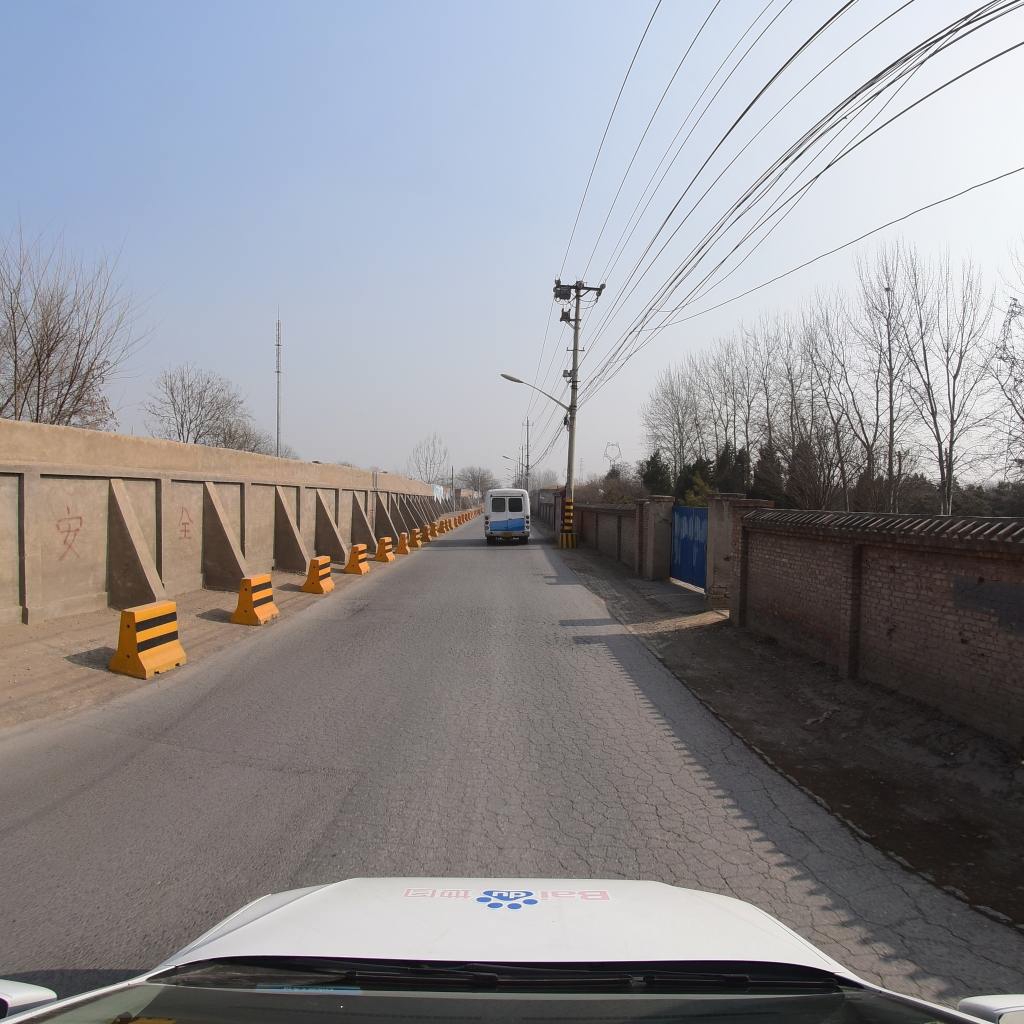
Region: Fengtai
Road damage annotations: alligator crack